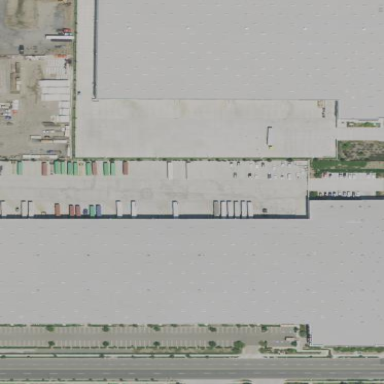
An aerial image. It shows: Warehouse.